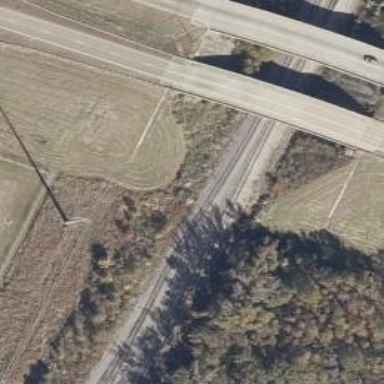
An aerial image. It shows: Rail spur service.